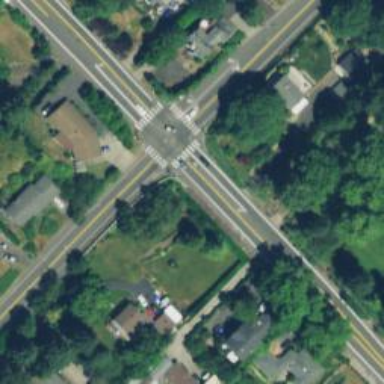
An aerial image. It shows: Crossing on the road.